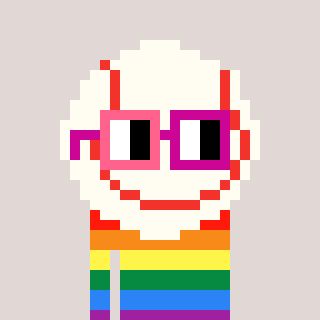
a pixel art character with square pink and red glasses, a baseball ball-shaped head and a darkpink-colored body on a warm background